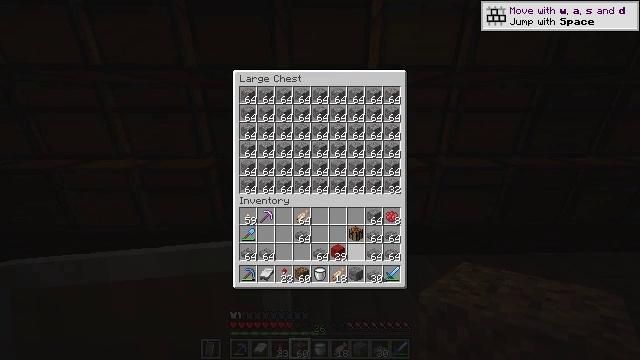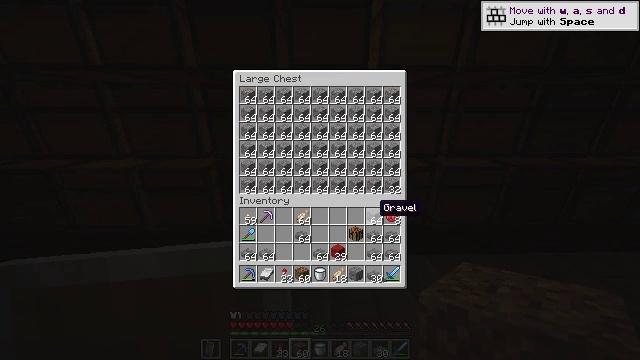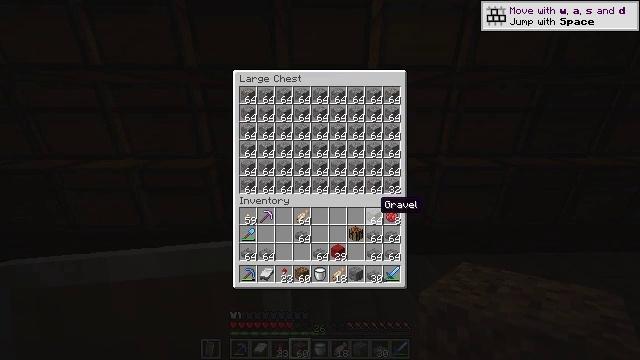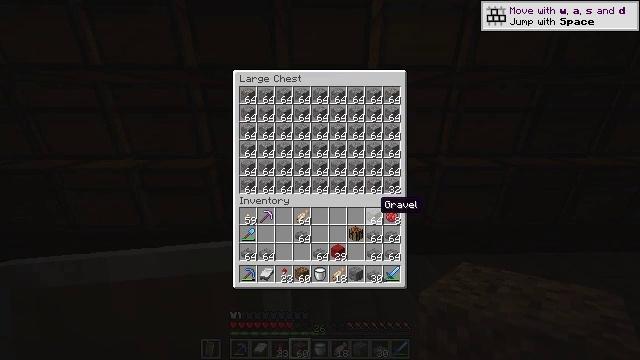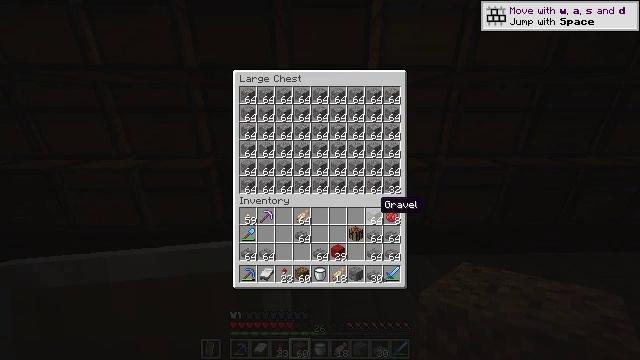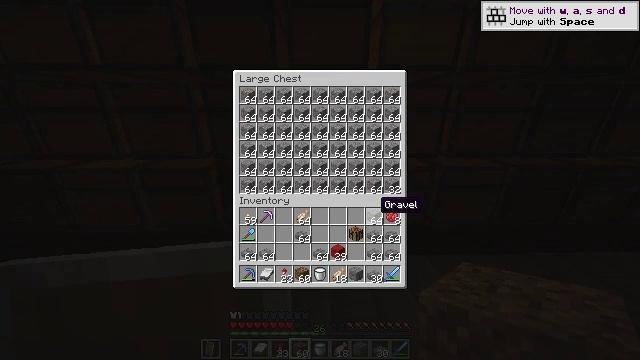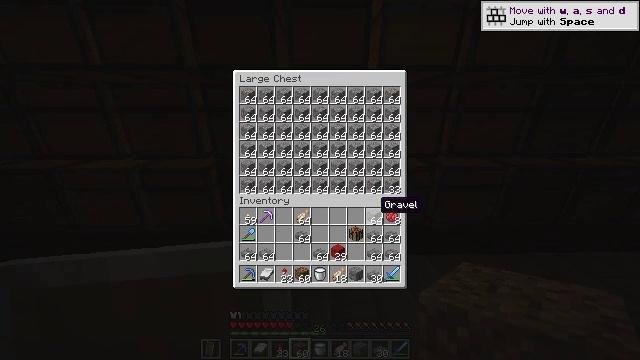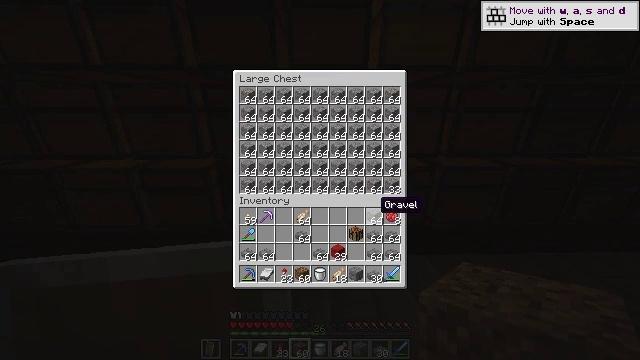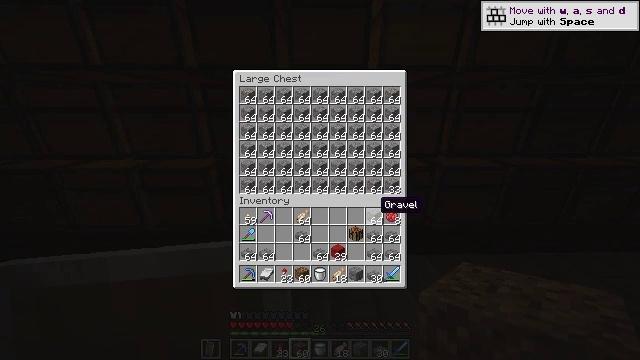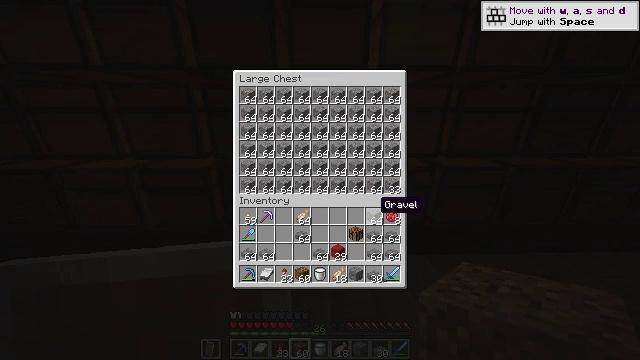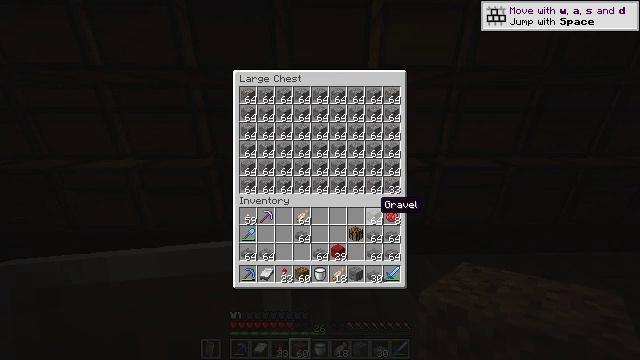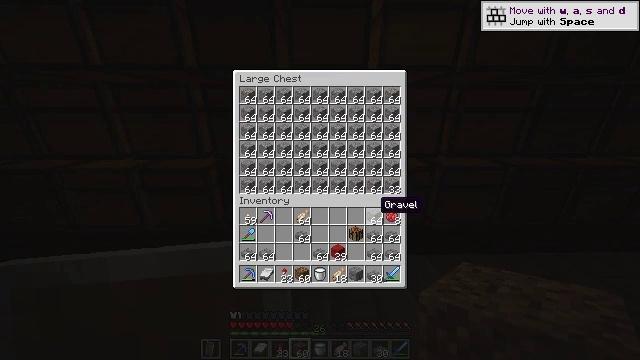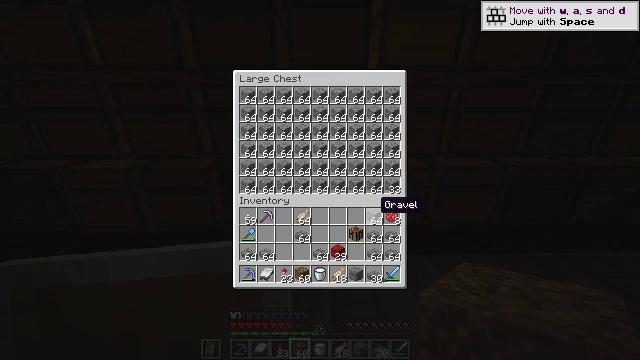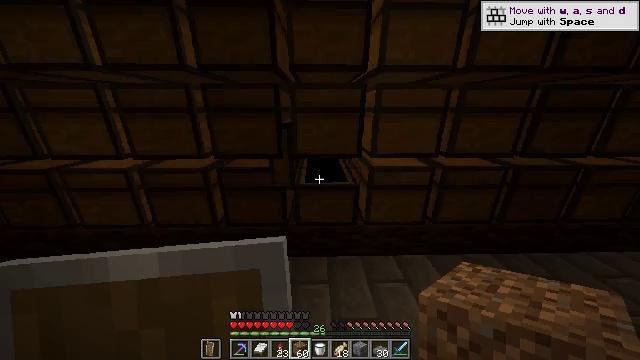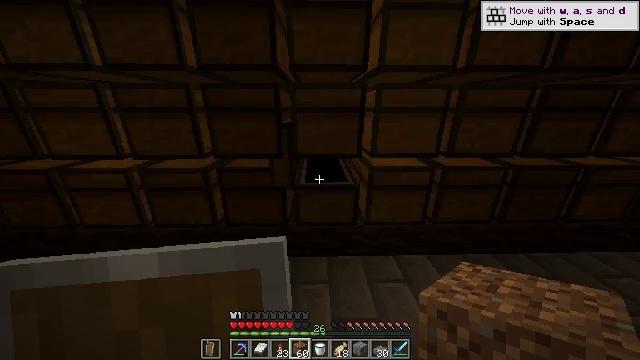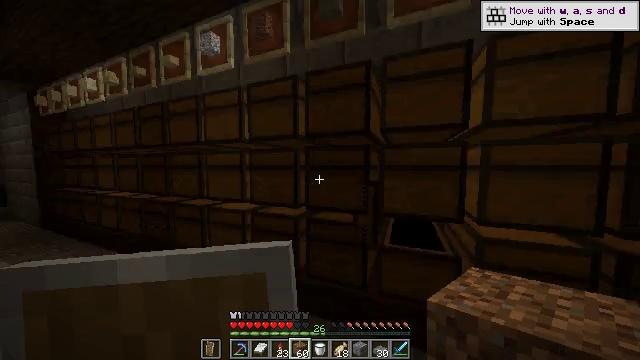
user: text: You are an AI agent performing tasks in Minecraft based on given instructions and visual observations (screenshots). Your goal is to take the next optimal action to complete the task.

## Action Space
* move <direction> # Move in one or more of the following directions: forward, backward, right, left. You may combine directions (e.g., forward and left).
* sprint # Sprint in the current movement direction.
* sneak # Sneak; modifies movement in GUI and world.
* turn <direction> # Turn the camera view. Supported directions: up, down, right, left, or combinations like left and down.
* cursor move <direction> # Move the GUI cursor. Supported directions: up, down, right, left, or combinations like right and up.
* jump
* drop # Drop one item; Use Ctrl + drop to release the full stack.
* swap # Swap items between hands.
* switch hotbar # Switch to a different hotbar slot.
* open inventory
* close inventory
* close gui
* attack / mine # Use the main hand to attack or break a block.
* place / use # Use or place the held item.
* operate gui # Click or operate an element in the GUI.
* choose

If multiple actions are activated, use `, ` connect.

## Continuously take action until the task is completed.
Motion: motion action
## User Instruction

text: Access the crafting table for red concrete powder.
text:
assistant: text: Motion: cursor move right and up
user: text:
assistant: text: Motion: no_op
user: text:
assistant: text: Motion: no_op
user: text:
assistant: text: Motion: no_op
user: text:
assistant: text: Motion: no_op
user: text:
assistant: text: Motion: no_op
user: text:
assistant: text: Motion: no_op
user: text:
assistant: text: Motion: no_op
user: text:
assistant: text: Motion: no_op
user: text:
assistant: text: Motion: no_op
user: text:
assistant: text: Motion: no_op
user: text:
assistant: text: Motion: no_op
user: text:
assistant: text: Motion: no_op
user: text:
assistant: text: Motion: close gui
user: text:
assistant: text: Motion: turn left and up
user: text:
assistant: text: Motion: turn left and up
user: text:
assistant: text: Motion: turn left and up
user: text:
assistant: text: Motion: turn left
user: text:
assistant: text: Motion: turn left
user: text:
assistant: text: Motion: turn left and down
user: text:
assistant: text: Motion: turn left and down
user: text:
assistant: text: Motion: move forward, turn down
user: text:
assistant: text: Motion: move forward, turn right and down
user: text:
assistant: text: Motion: no_op
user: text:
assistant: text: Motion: move forward
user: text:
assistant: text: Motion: move forward
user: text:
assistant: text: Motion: move forward
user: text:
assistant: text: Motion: move forward
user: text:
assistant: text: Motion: move forward, turn right
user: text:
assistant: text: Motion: move forward, turn right